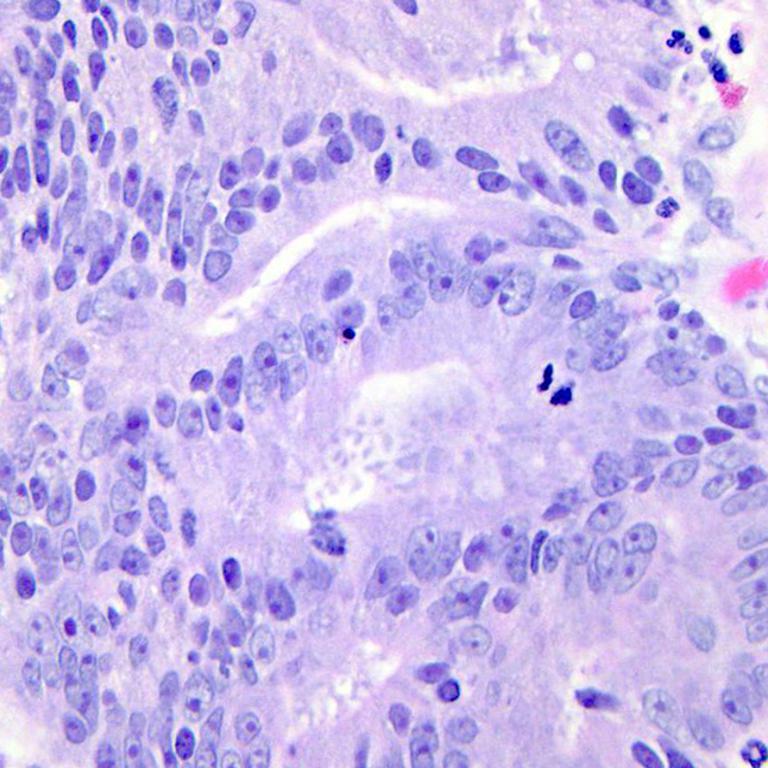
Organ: colon
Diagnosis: adenocarcinomas